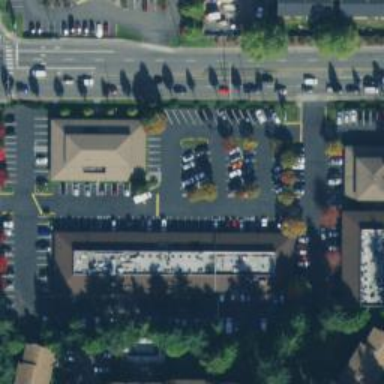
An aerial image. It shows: Convenience shop.